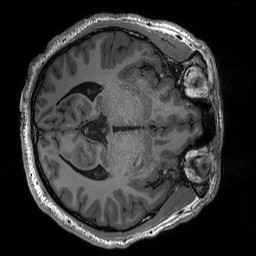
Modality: T1w
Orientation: axial
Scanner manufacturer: siemens
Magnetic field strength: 3 T
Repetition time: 2.3 s
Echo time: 0.00294 s